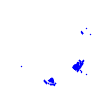
Particle: pion